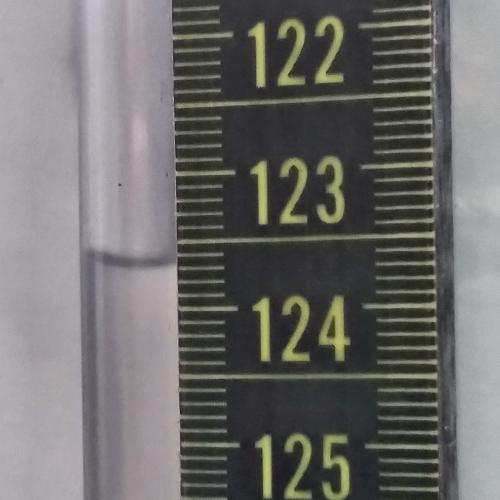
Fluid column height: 123.7 cm